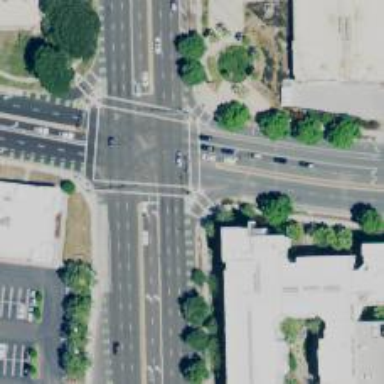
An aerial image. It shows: Footway located on traffic island.